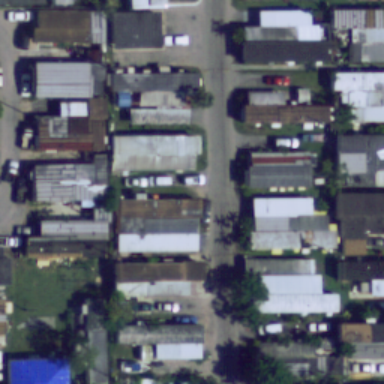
Many mobile homes arranged neatly in the mobile home park .